Interaction volume radius: 5 \u00c5
Interaction volume height: 25 \u00c5
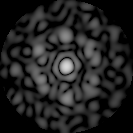
Disorder parameter: 0.7504